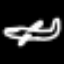
Label: airplane